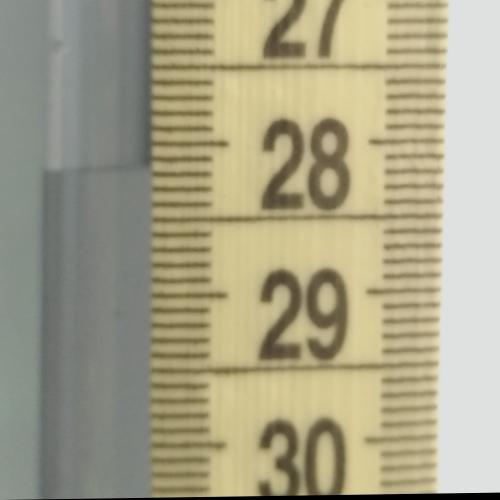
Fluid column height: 28.2 cm